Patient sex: M
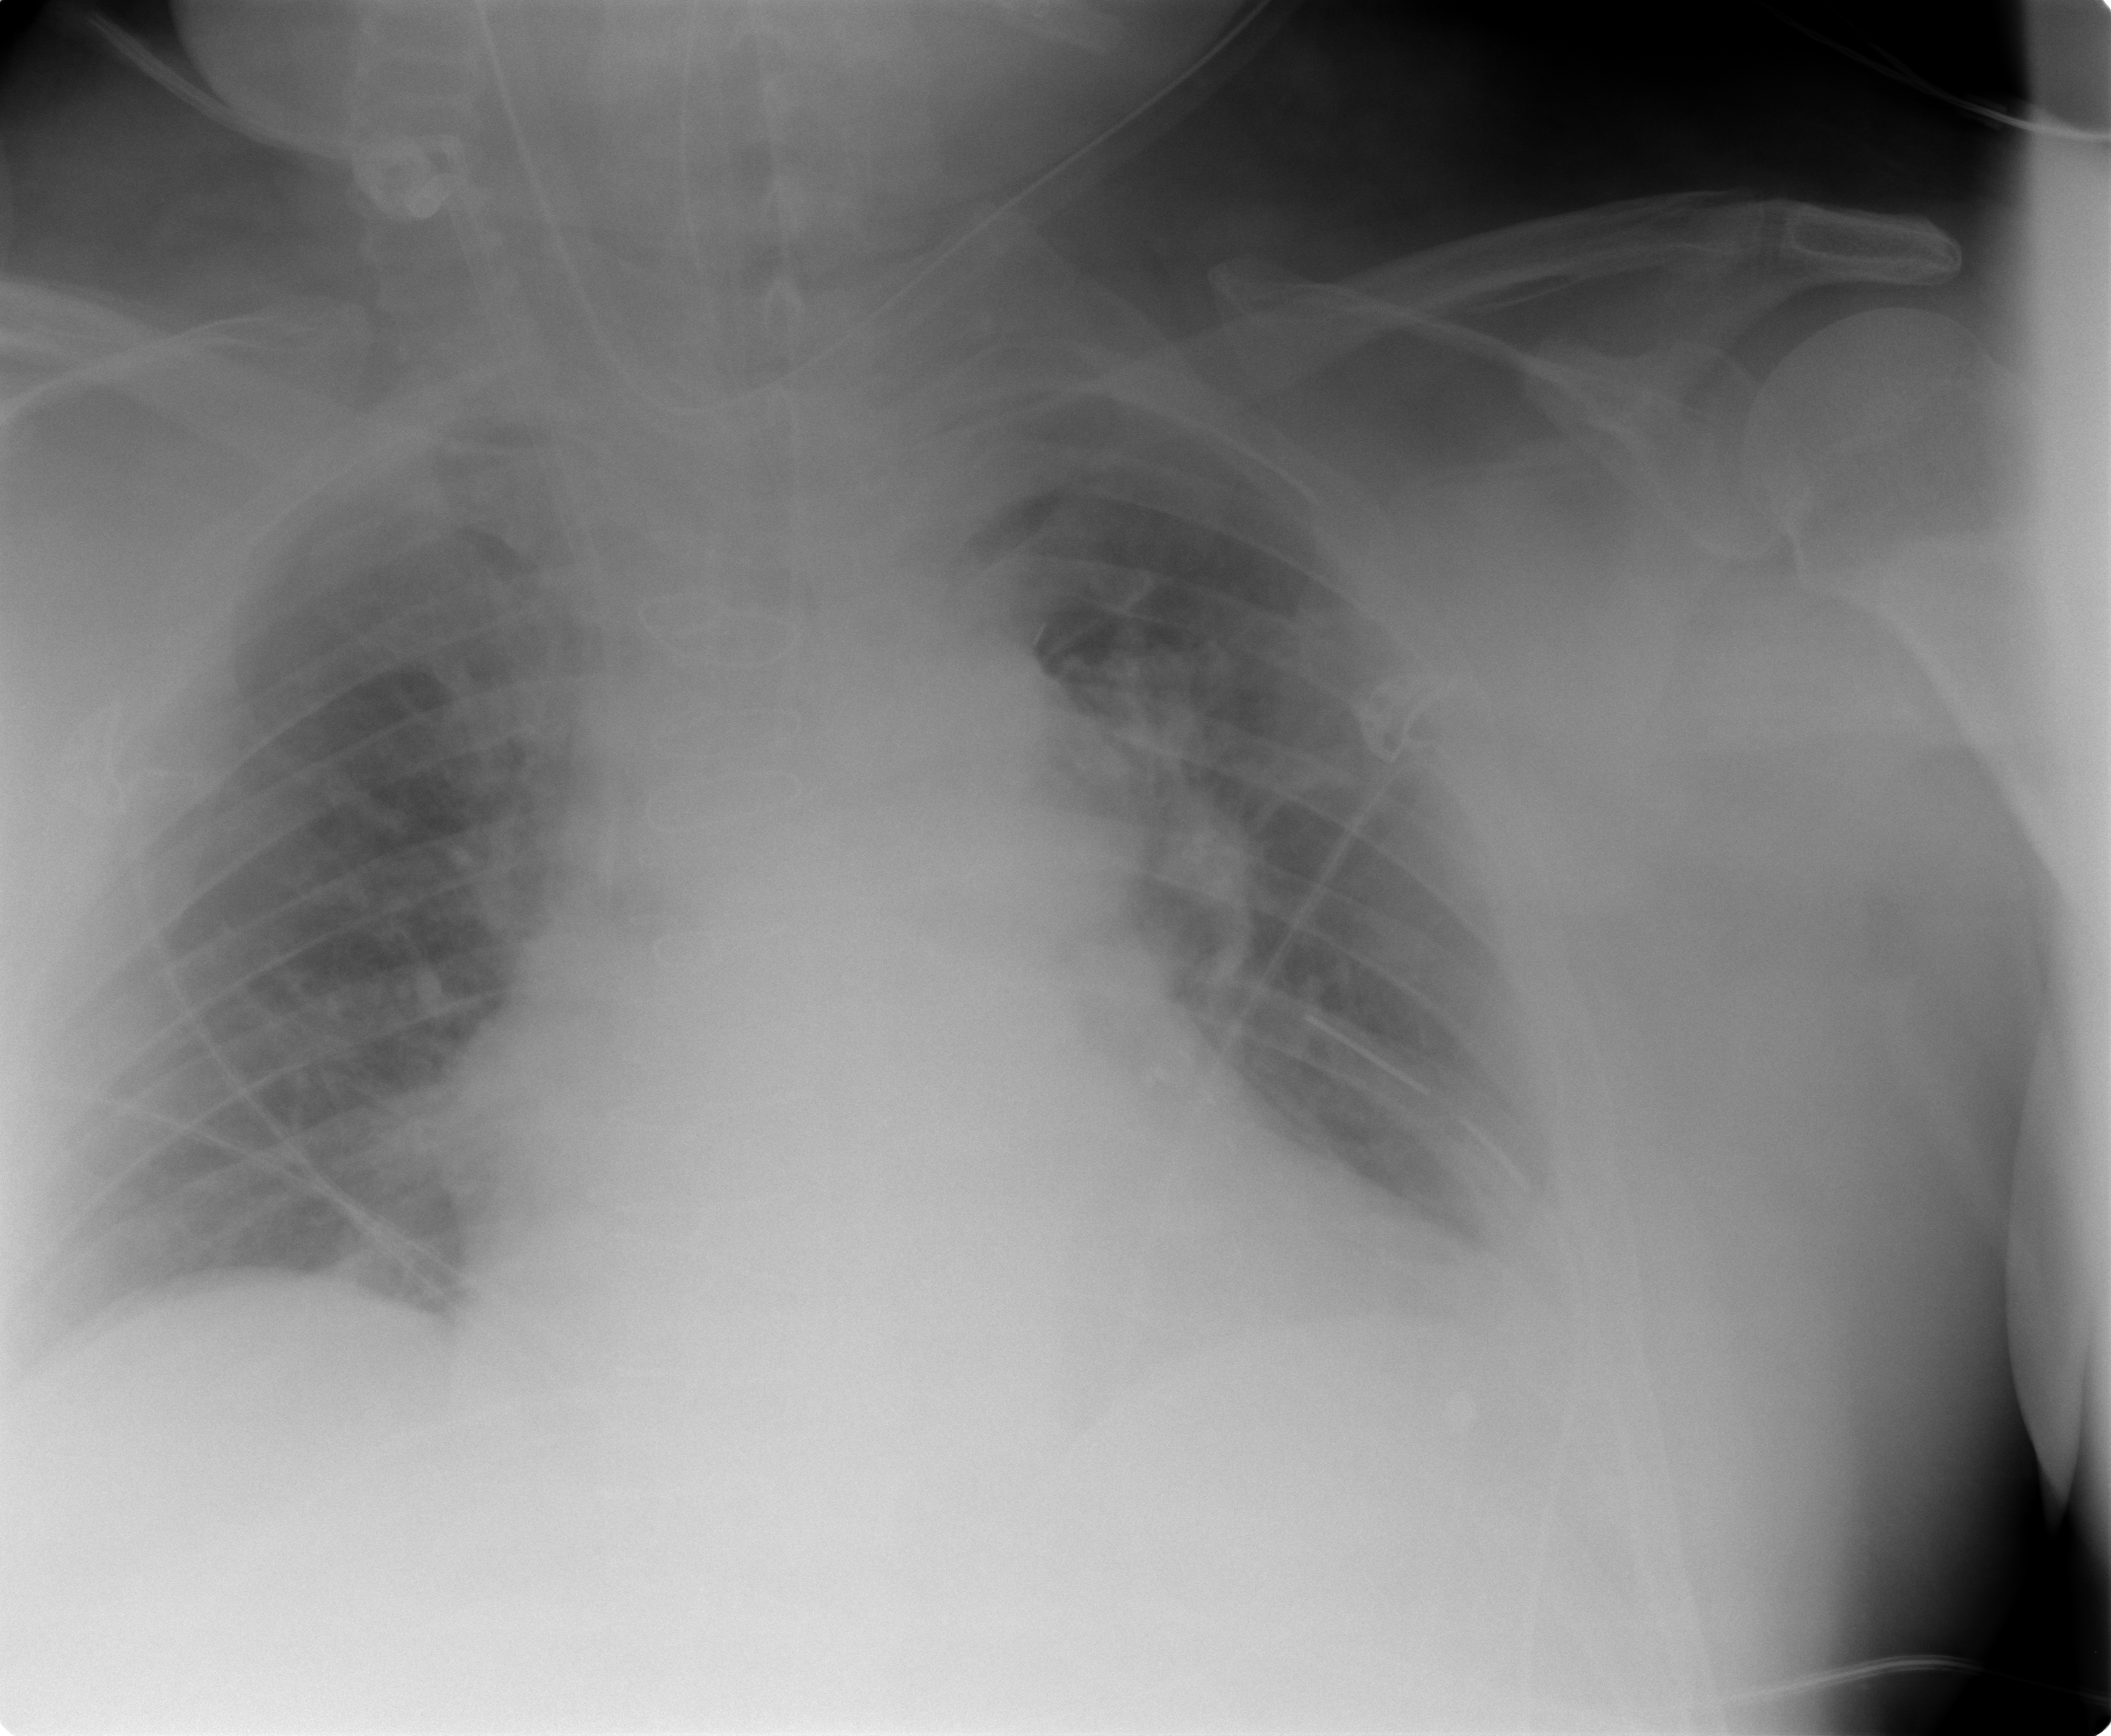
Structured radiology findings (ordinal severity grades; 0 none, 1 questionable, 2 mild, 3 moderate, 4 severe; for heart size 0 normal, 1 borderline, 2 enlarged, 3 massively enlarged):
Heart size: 1
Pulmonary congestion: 1
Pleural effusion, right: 0
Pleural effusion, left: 1
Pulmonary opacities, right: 0
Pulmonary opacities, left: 0
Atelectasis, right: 0
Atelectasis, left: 2